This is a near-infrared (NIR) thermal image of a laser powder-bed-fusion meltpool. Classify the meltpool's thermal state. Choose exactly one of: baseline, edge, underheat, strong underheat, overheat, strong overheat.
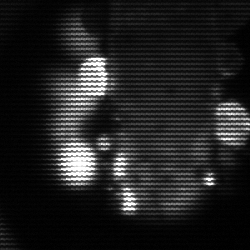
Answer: strong underheat